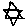
Label: star